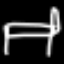
Label: bed